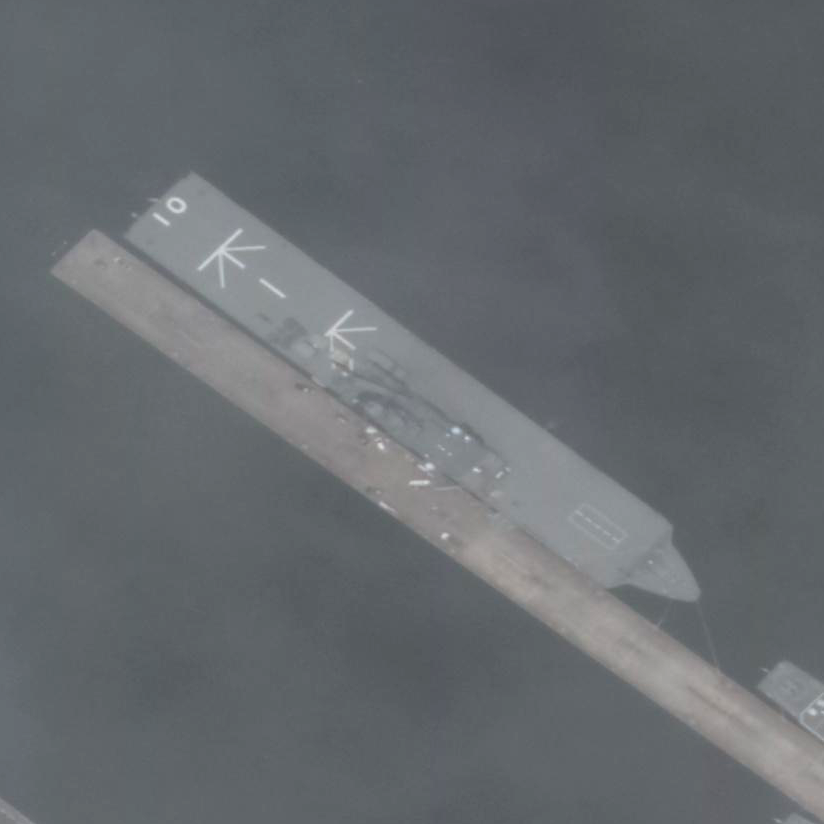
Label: assault